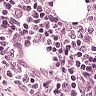
Metastatic tissue present: no